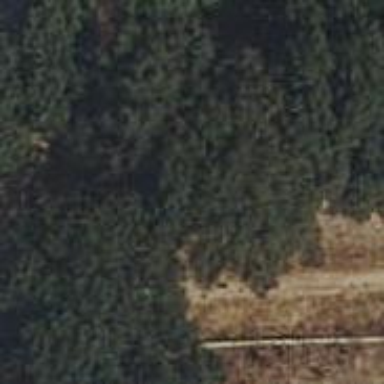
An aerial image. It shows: Dirt track road.